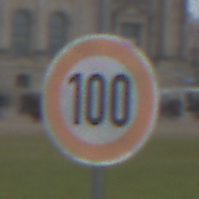
Verkehrszeichen: Geschwindigkeit100
Umgebung: Outdoor, Suburban
Tageszeit: Midday
Wetter: Overcast
Licht: Natural
Jahreszeit: NotSpecified
Kontrast: LowContrast